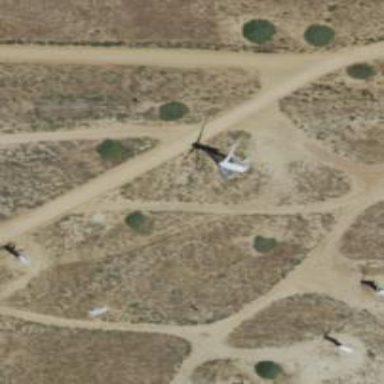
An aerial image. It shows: Wind generator powered by wind turbine.